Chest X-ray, AP view. Patient: 68 years old, sex M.
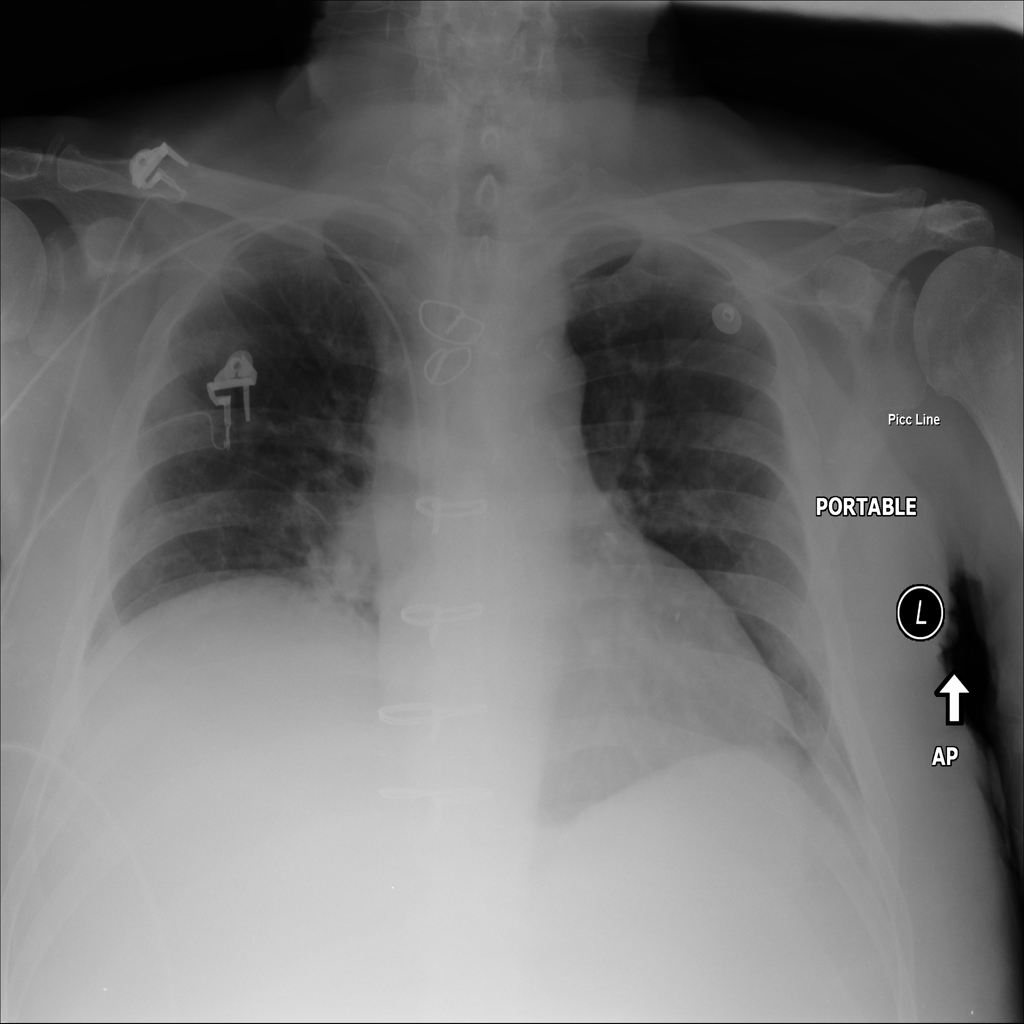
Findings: No Finding